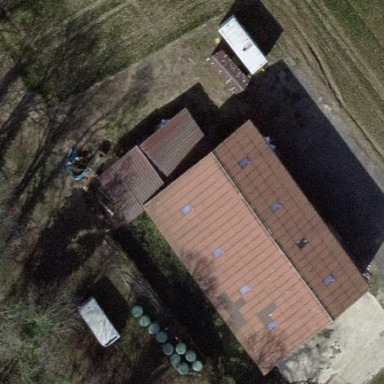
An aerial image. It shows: Farmyard area.